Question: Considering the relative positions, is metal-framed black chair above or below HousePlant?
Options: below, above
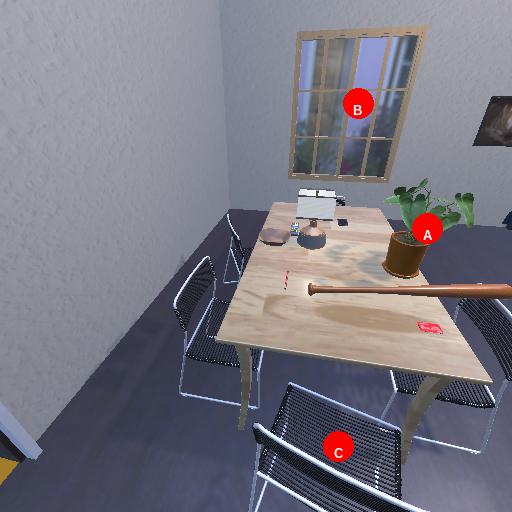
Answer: below